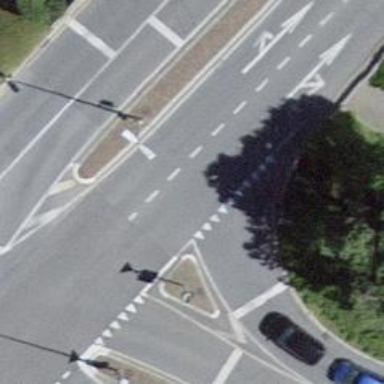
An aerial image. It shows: Road with "give way" sign.